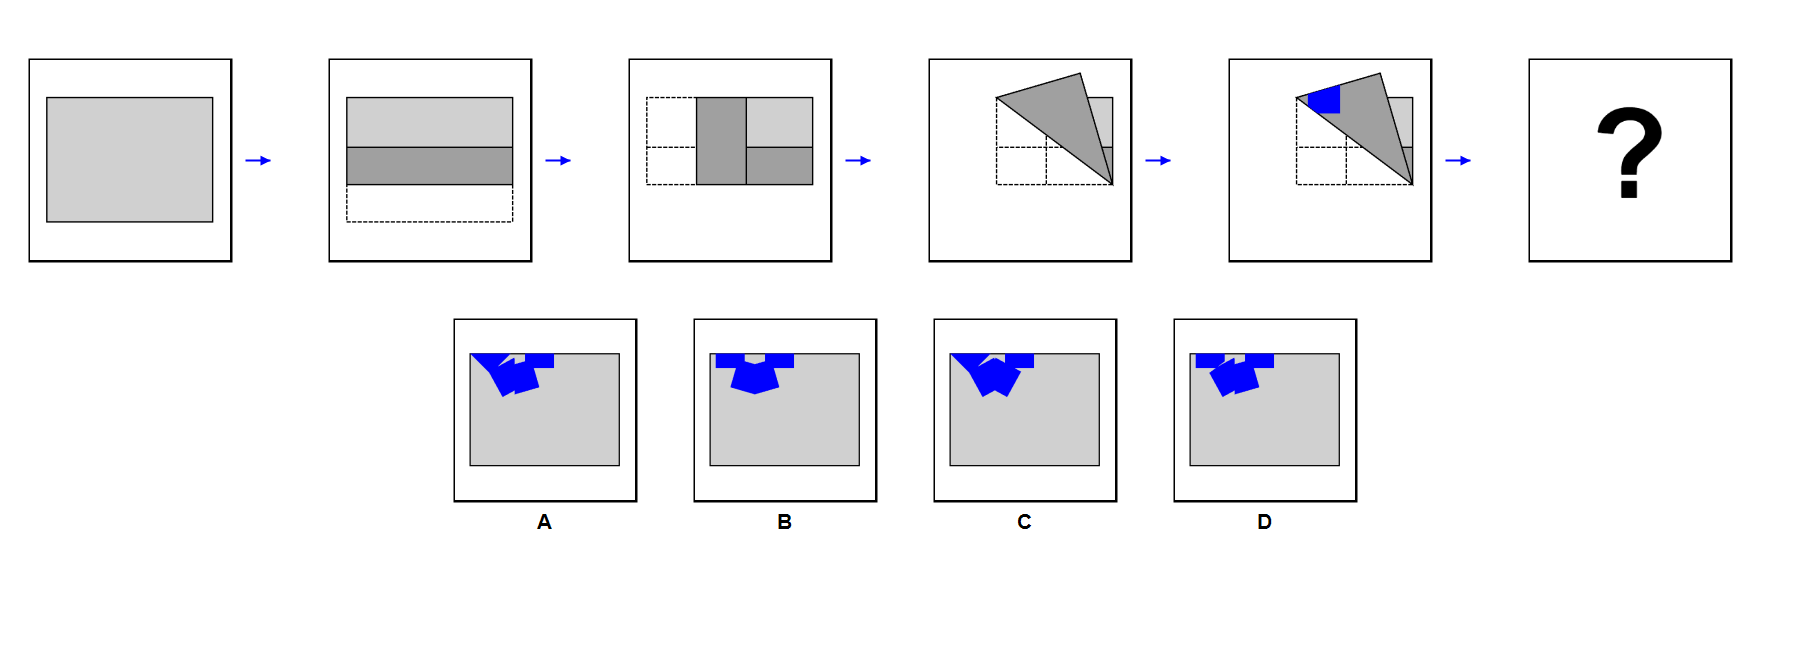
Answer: B